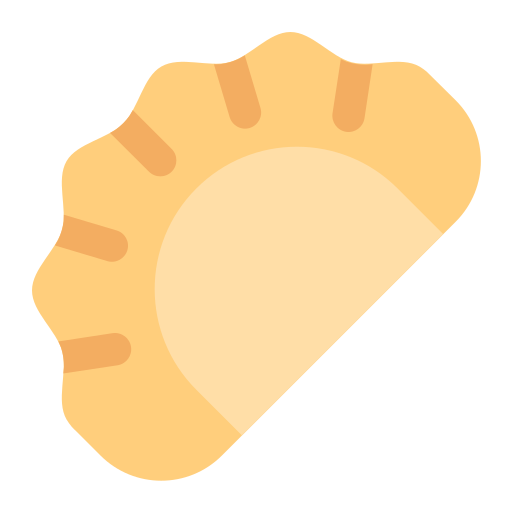
dumpling flat